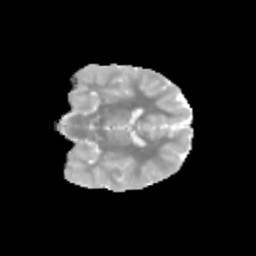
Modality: MD
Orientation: coronal
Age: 11
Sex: male
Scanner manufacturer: siemens
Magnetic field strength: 3 T
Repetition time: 3.8 s
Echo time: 0.07 s